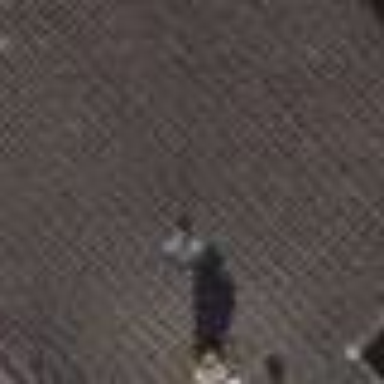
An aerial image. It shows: View of roof of building.